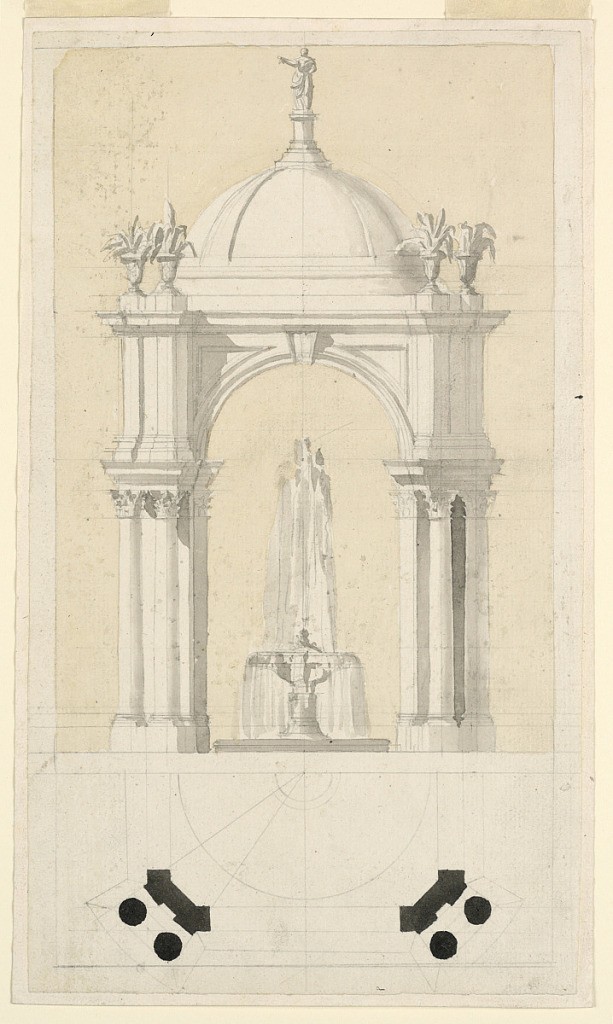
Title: Design for a Fountain in a Pavilion
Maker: Carlo Francesco Barabino, Italian, 1768 – 1835
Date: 1785–90
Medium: Brush and brown, gray, and black wash, graphite on white laid paper, laid down
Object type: Drawing
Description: The elevation is on top. The fountain has two basins; the upper one is supported by a short column. The pavilion consists of four arches with four obliquely disposed groups of supports, pairs of columns standing in front of walls. Above is a dome.